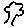
Label: tree